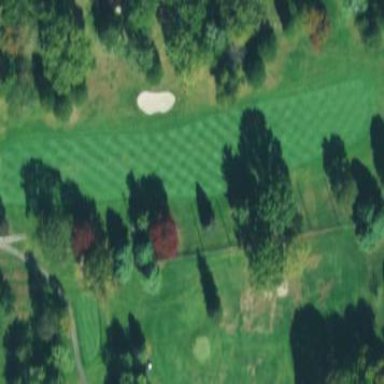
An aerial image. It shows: Golf fairway in the image.